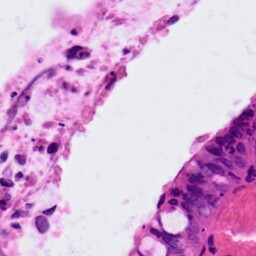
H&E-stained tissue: Colon